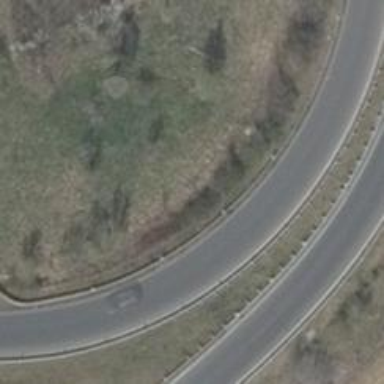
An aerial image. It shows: Trunk link highway designated as motorroad.